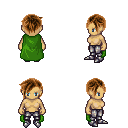
a pixel art fantasy rpg character, female body template, human, tanned skin, green cape, metal pants, brown pixie cut hairstyle, metal boots, four views (front, back, left, right), 2x2 character sprite sheet, small pixel art, hard edges, no anti-aliasing